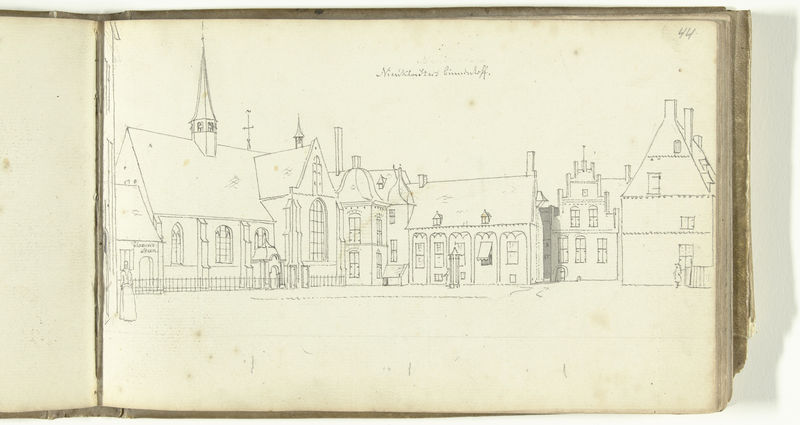
Titel: Binnenhof van klooster 's-Gravendaal of Nieuwklooster
Künstler: Abraham de (II) Haen
Standort: Amsterdam
Institution: Rijksmuseum
Schlagwörter: arch, architecture, church, white, window, black, empty, old, windows, woman, building, house, germany, houses, roof, roofs, street, village, light, entrance, drawing, paper, black and white, line, sketch, cross, fence, town, city, doors, plan, square, architect, buildings, facade, gate, place, plans, school, study, pencil, england, english, draw, rooves, book, crucifix, figure, simple, chimney, chimneys, cityscape, spire, steeple, pillar, residence, page, awning, concept, european, blueprint, yard, faint, scotland, graphics, pencil drawing, lineart, monestary, sparse, chimenys, skecth, pillarbox, weathervane, 44, sdketch, architect's plan